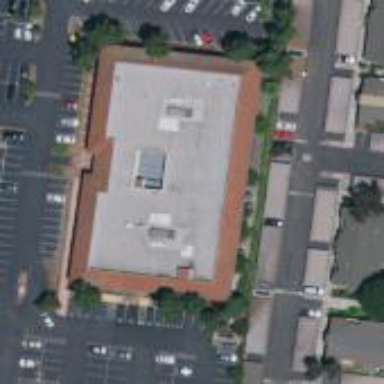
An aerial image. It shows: Office building.